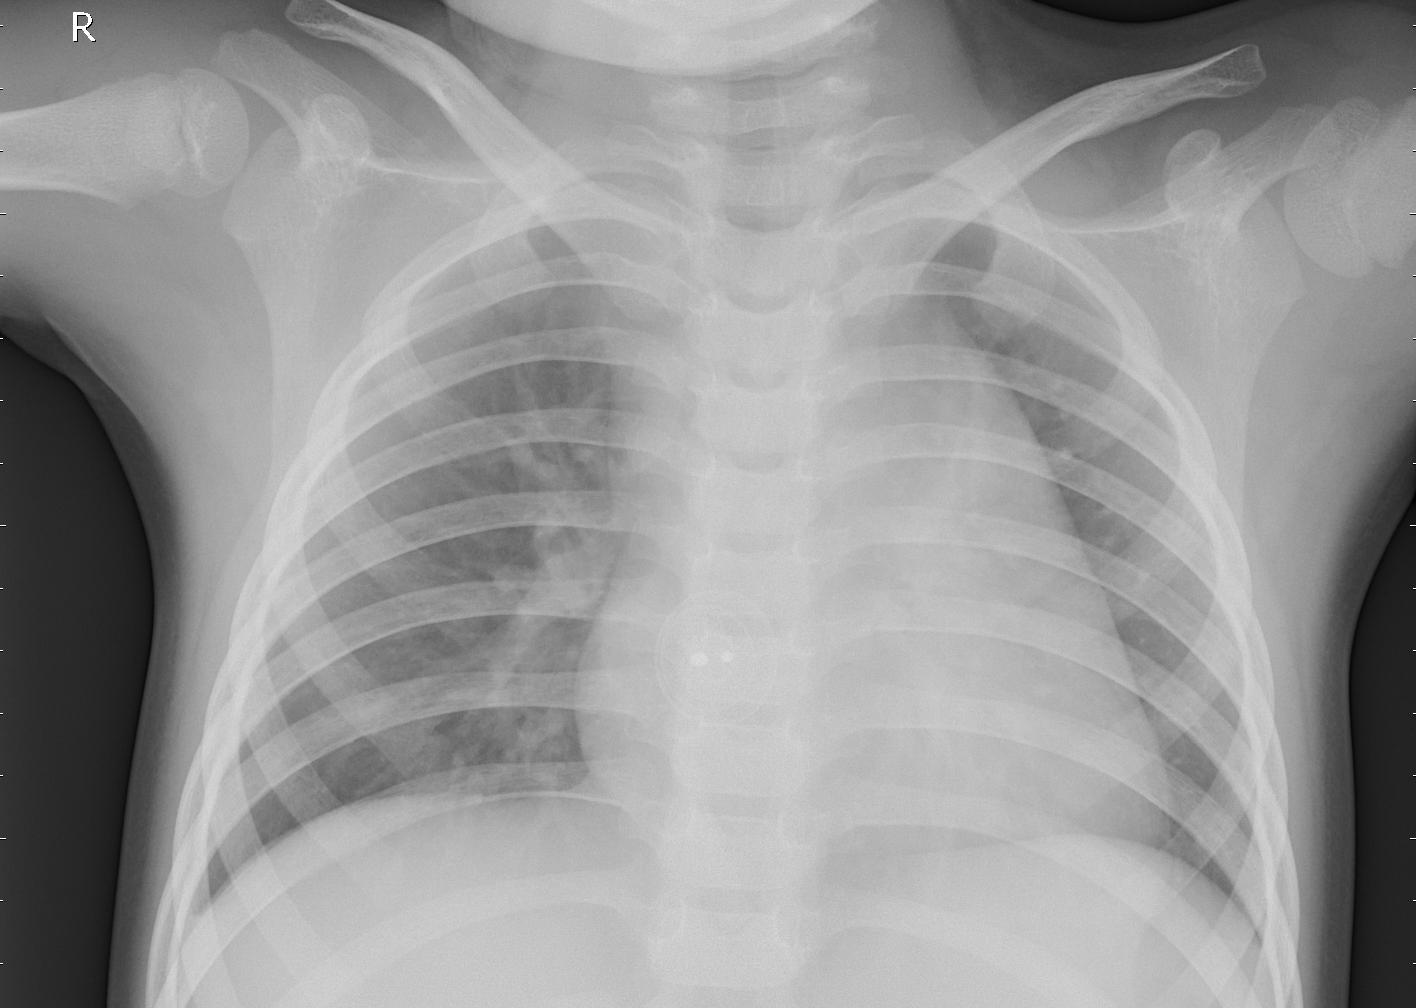
Diagnosis: PNEUMONIA